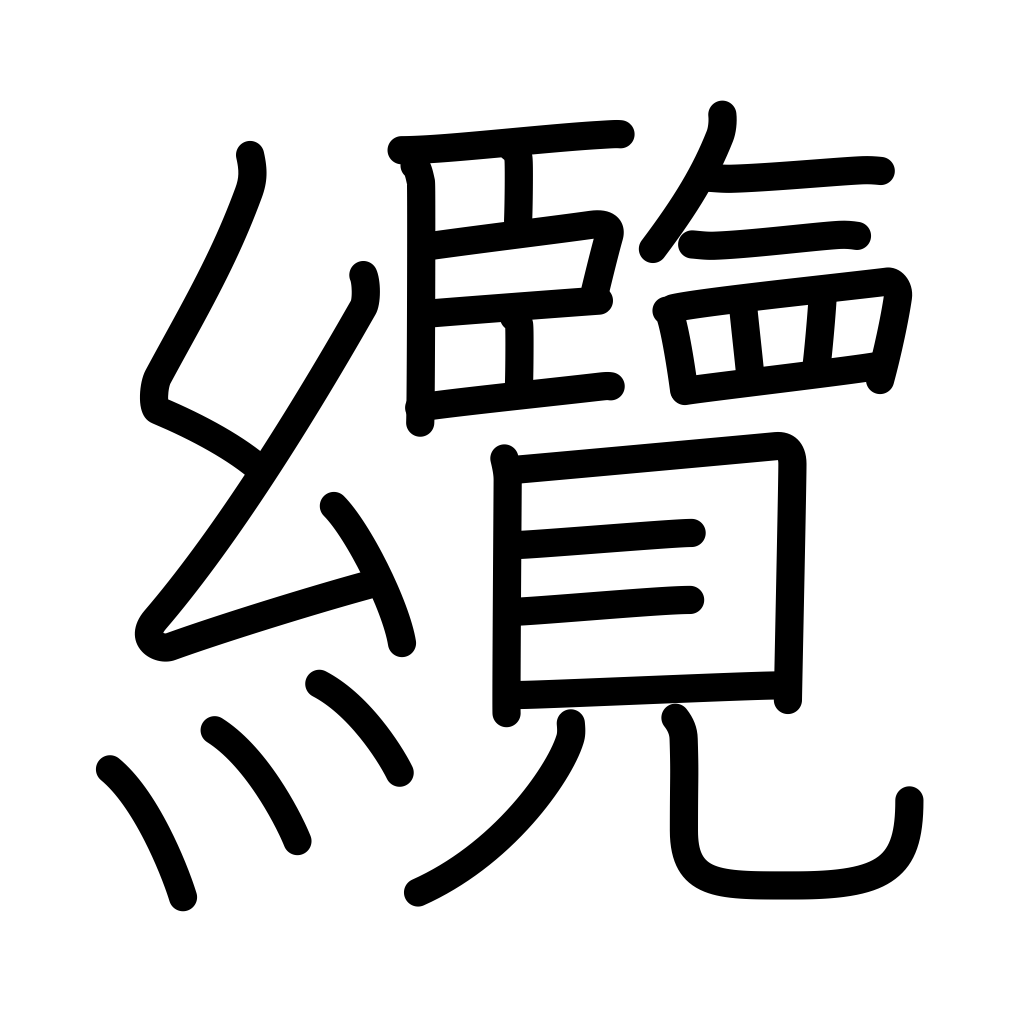
Meaning: hawser